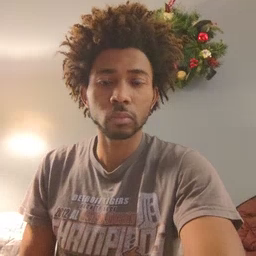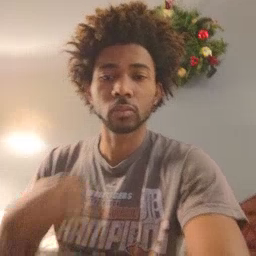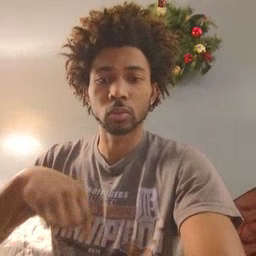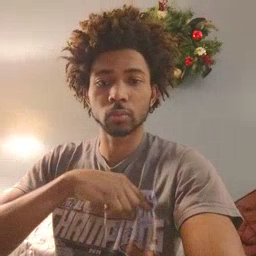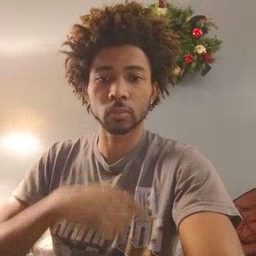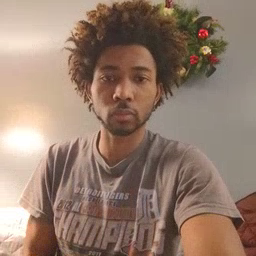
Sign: weus